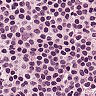
Metastatic tissue present: no